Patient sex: M
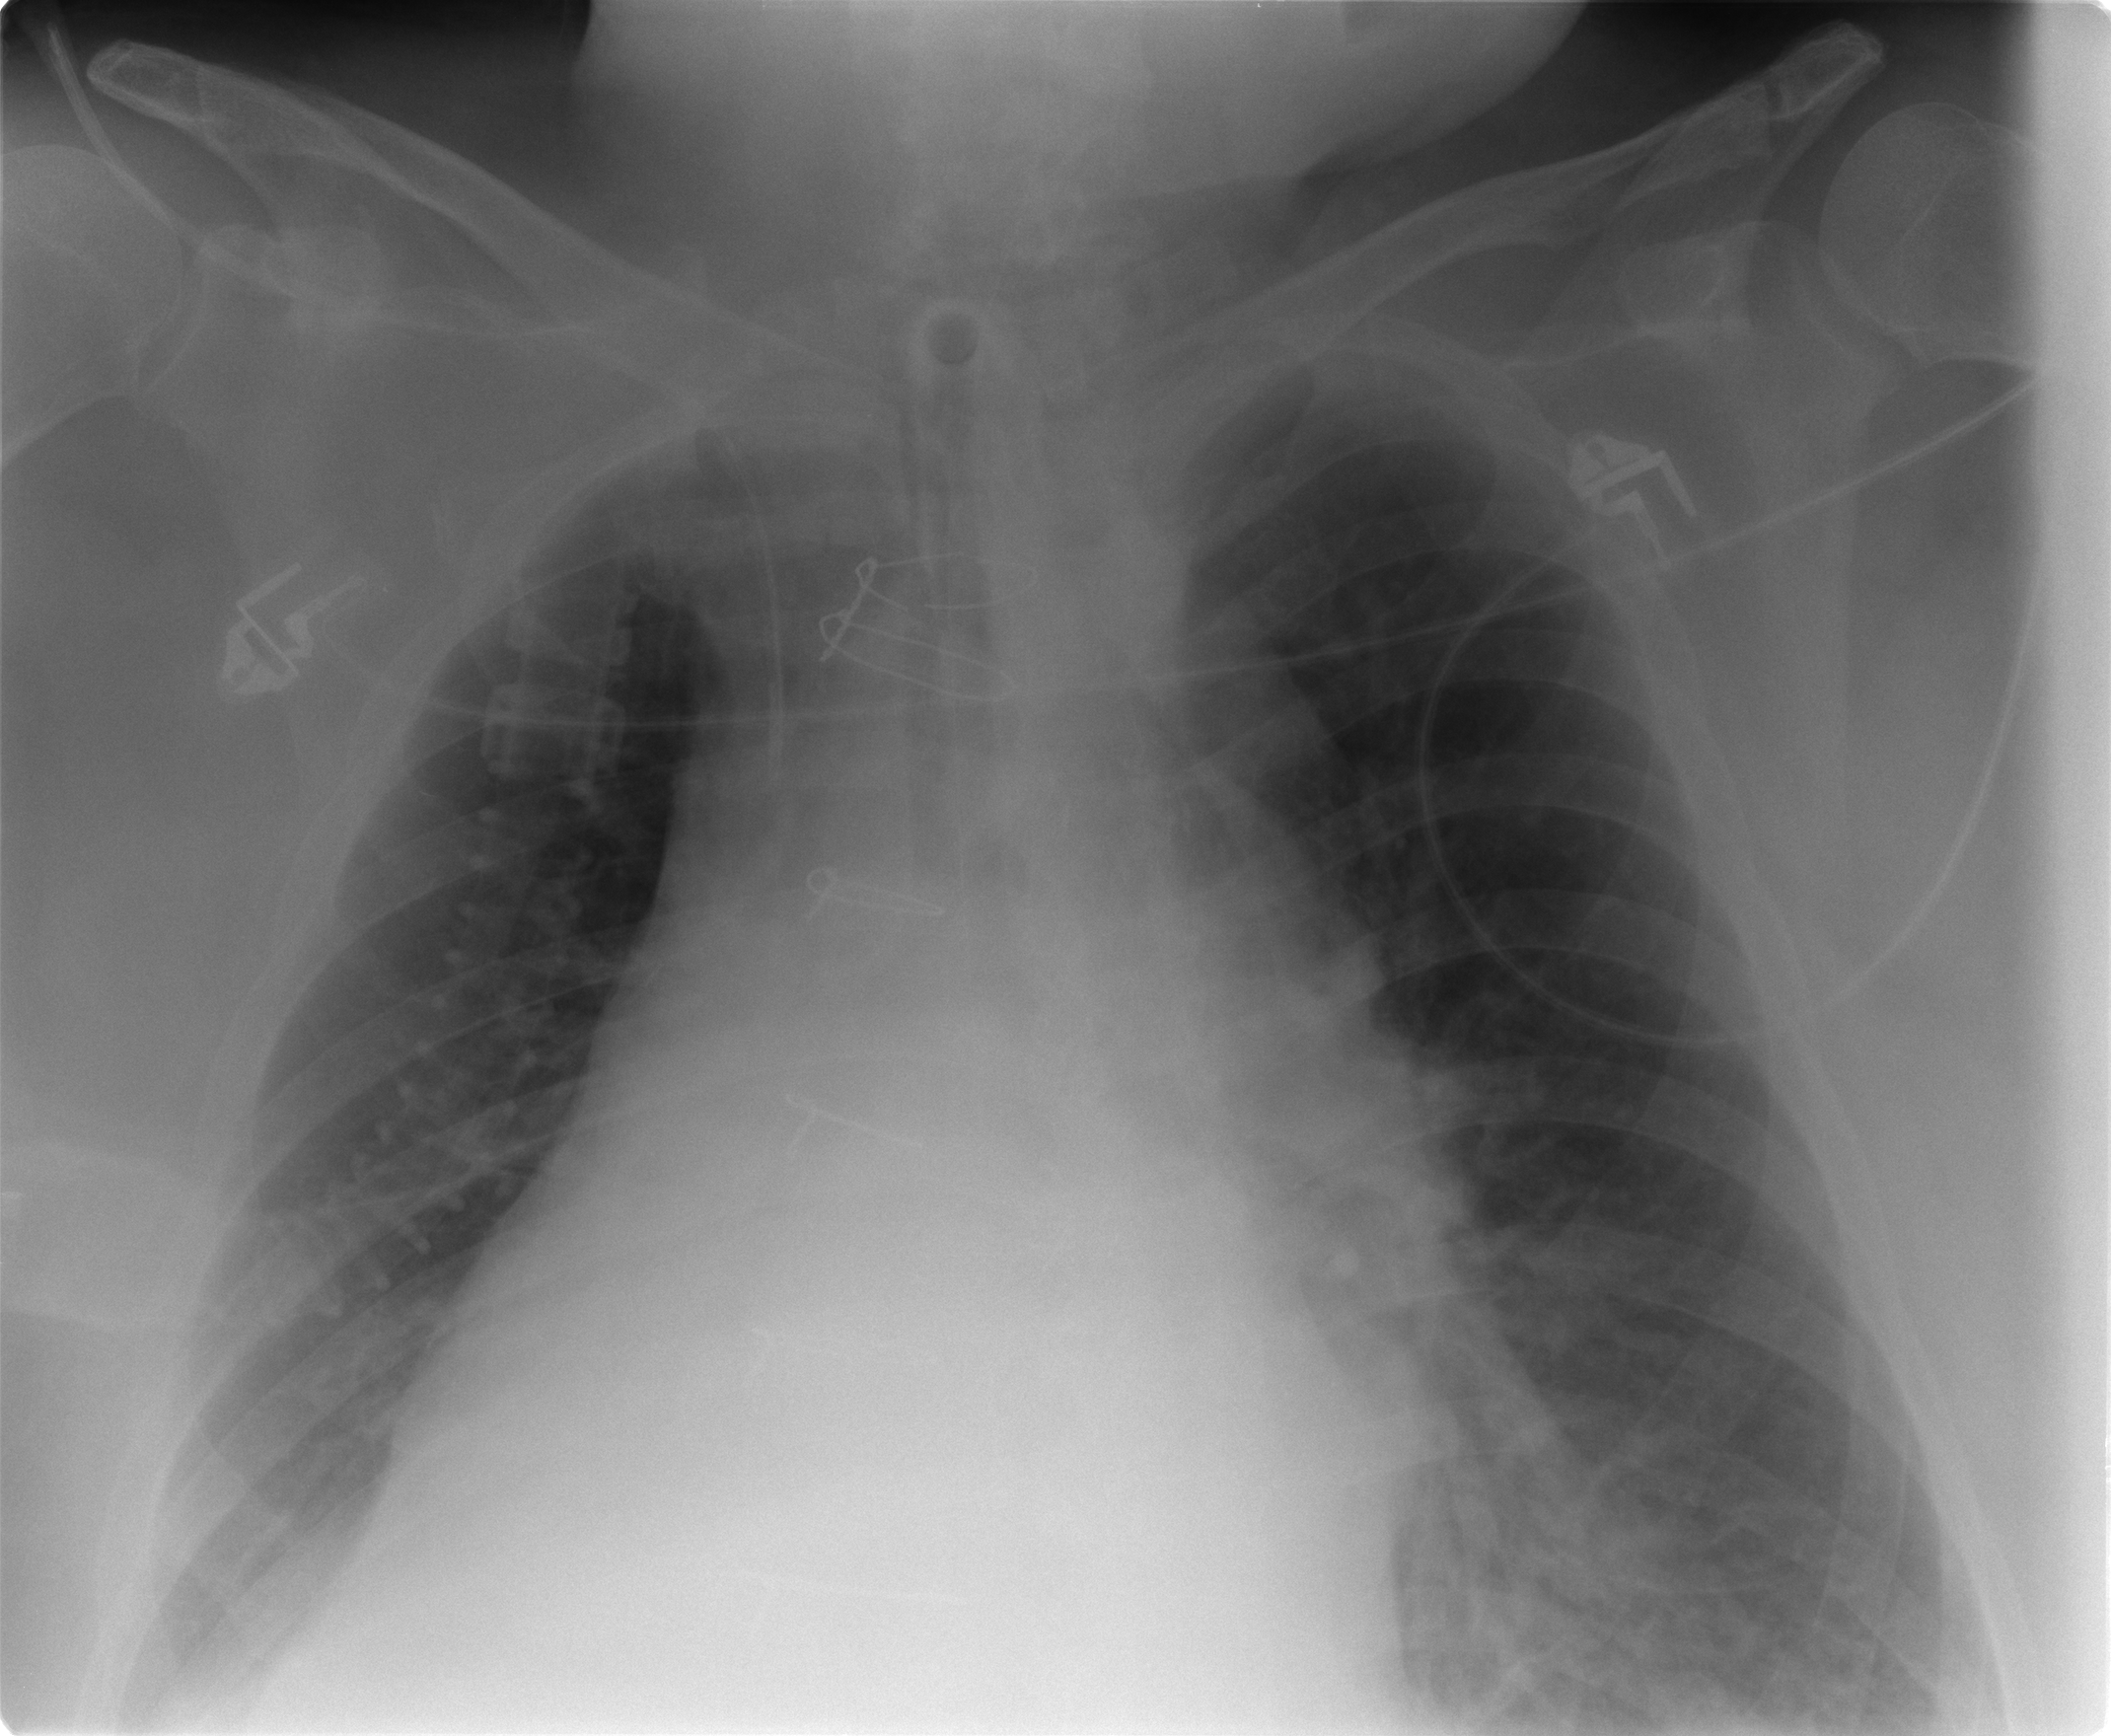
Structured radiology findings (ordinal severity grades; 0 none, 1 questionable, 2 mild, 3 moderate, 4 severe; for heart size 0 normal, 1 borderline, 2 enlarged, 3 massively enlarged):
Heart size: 2
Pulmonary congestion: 1
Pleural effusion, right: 0
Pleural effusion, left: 0
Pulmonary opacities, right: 0
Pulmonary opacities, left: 2
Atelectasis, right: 0
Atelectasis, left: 2